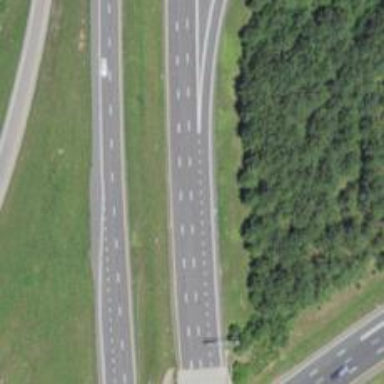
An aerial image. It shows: Motorway junction.